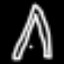
Label: The Eiffel Tower